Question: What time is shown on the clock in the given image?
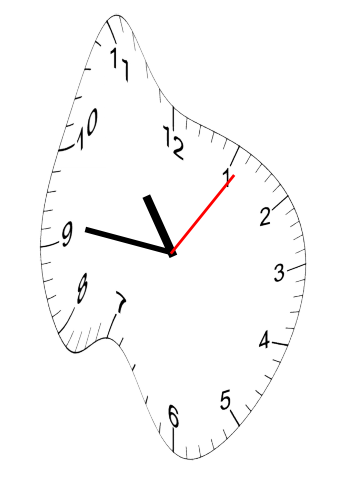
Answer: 10:46:06